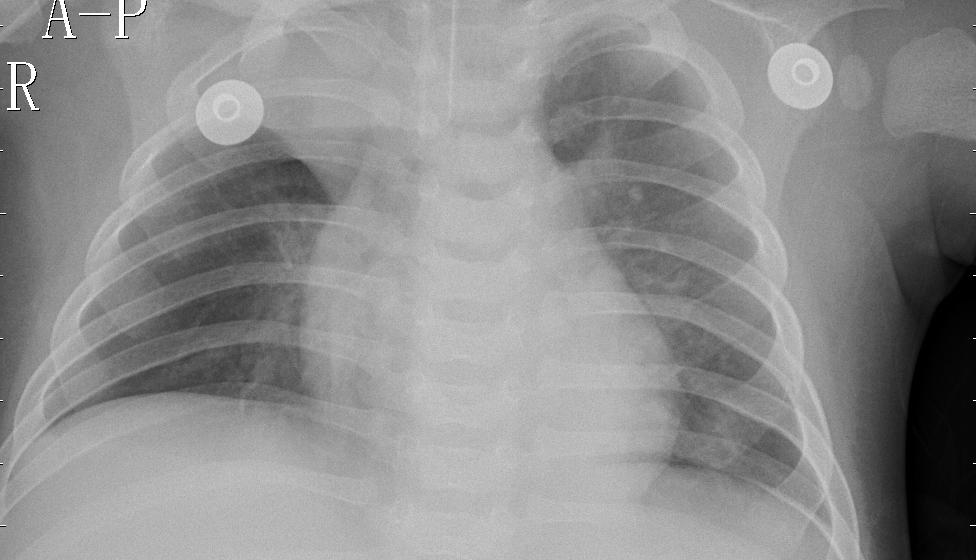
Diagnosis: PNEUMONIA